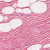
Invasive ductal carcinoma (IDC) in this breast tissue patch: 0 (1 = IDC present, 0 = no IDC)